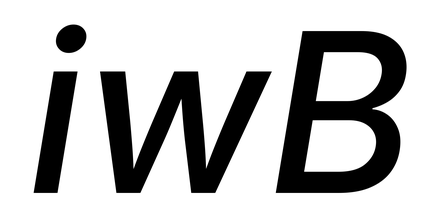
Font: Inter-Italic_Medium_Italic